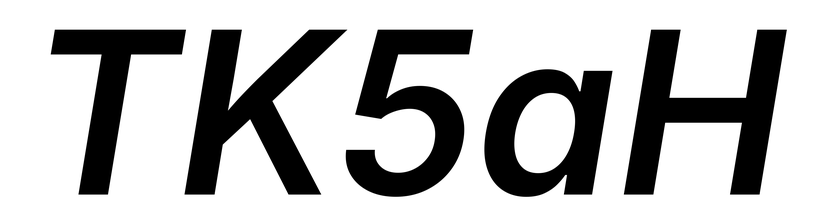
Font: Inter-Italic_SemiBold_Italic